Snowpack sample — Snodgrass Mountain, Crested Butte, Colorado (2/4/25, 12:06 PM MST)
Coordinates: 38.923, -106.968
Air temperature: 35 °F
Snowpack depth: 80 cm
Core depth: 70 cm
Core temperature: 32 °F
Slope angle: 14°, slope face: 78°
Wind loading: low
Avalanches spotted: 0
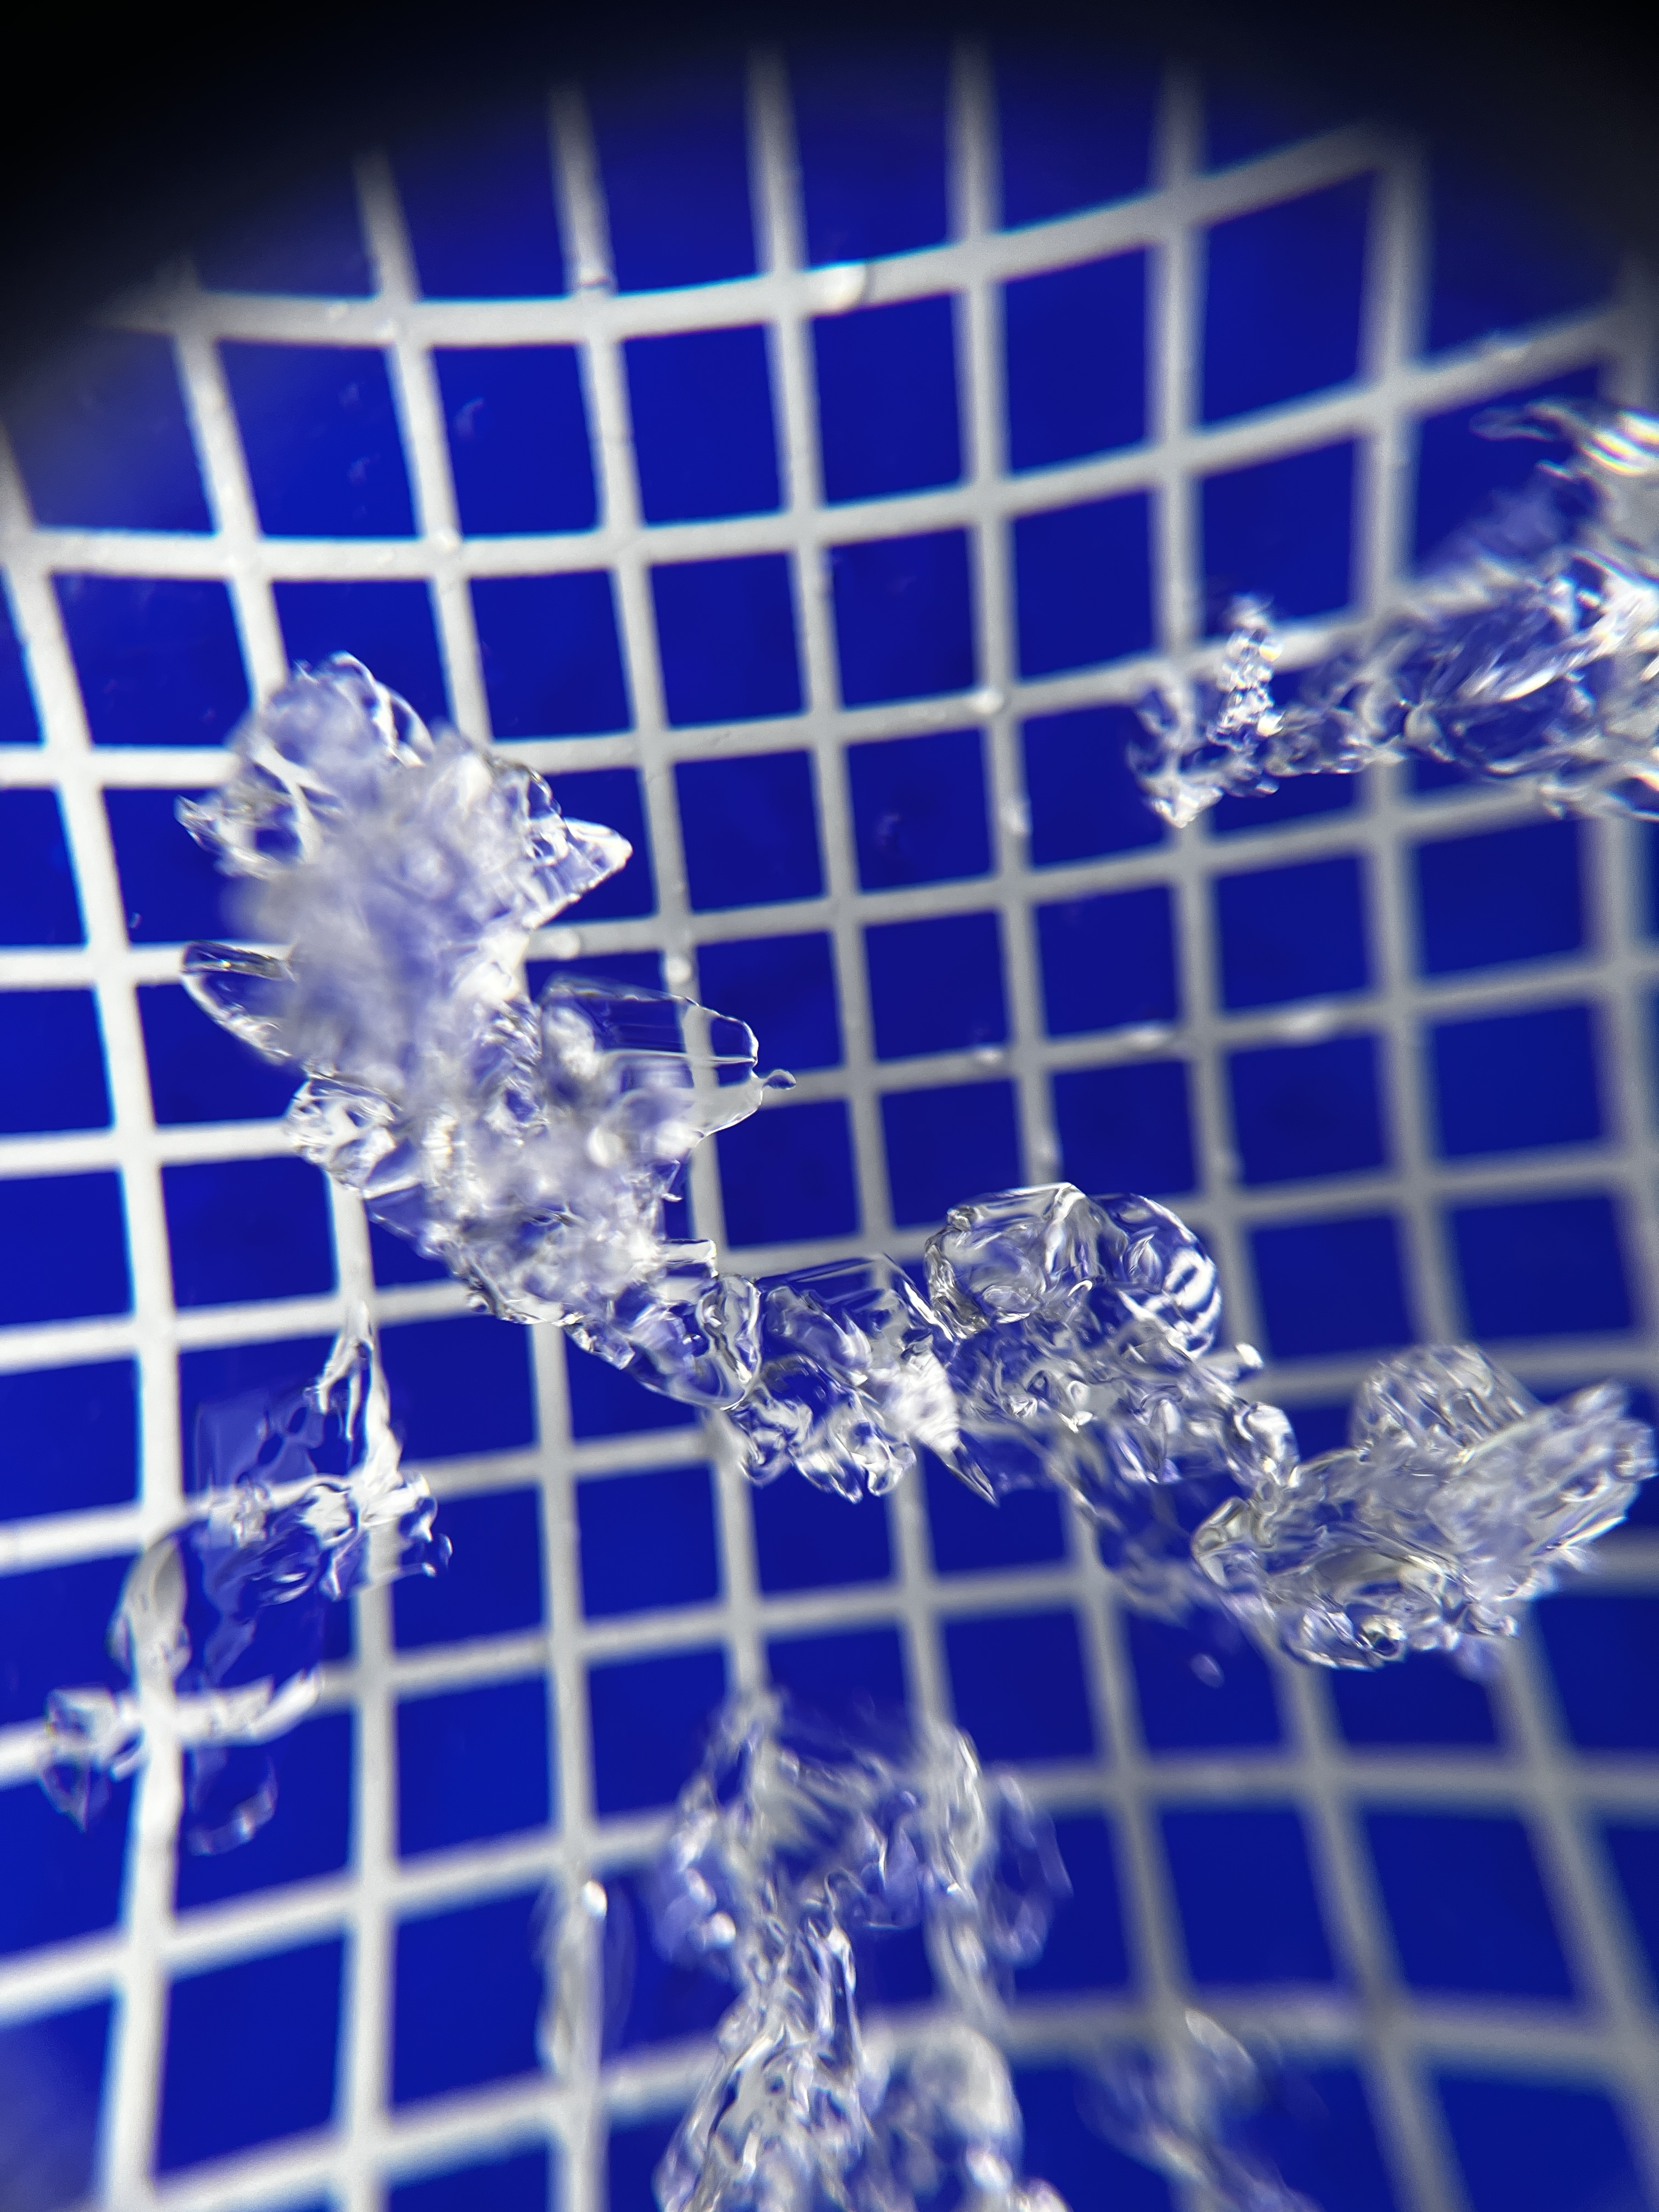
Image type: magnified_profile
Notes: No avalanches nearby, unusually warm weather for the last month reported by residents, Collected 25 yards from treeline